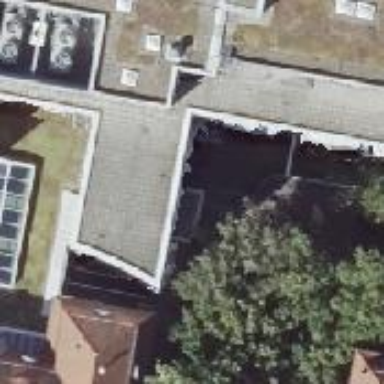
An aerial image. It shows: Cafe.